Interaction volume radius: 10 \u00c5
Interaction volume height: 35 \u00c5
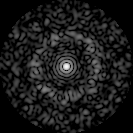
Disorder parameter: 0.8209